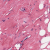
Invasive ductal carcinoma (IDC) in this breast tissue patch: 0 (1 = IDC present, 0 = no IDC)